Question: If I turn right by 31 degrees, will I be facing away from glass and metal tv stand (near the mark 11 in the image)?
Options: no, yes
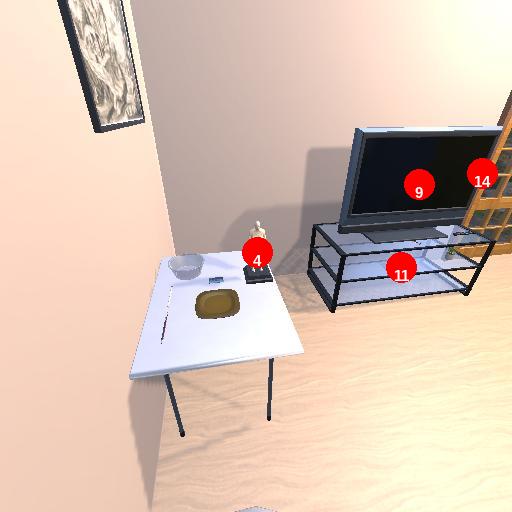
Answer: no